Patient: sex F, age 54
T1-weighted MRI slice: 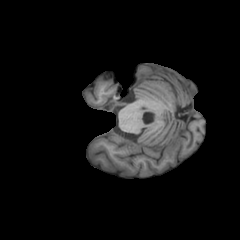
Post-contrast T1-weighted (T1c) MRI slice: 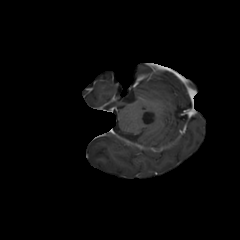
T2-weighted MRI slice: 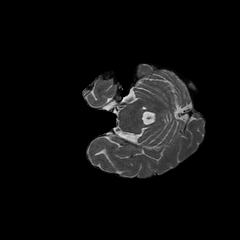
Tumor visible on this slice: no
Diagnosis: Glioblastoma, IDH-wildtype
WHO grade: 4